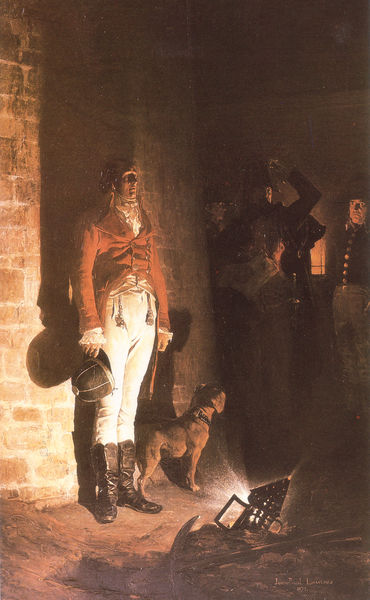
Titel: La Mort du duc d'Enghien, Der Tod des Herzogs von Enghien
Künstler: Jean Paul Laurens
Standort: Alençon
Institution: Musée des Beaux-Arts et de la Dentelle
Schlagwörter: dunkel, gruppe, hand, mann, schatten, weiß, frauen, menschen, braun, bunt, fenster, frankreich, frau, hell, hut, lampe, laterne, laternen, licht, männer, nacht, straße, blick, hund, rot, tier, weg, anzug, hose, kappe, wand, arm, arme, barock, hinrichtung, mensch, mord, stein, hände, signatur, wache, öl, erde, boden, dunkelheit, kostüm, realismus, kontrast, reiter, reitkostüm, naturalismus, halsband, lehm, mauer, ziegel, koppel, beleuchtung, hat, lamp, men, napoleon, people, red, soldaten, soldier, soldiers, white, frack, black, collar, dark, face, france, group, lace, meeting, painting, portrait, wall, kerze, brown, kammer, lichteinfall, warten, knöpfe, leuchten, versteckt, fugen, nische, spitzweg, belichtung, offen, hauswand, strahlen, erdboden, mauerwerk, arrest, militär, paris, police, polizei, uniform, uniformen, faust, soldat, leinwand, helm, offizier, schlaglicht, stiefel, jagd, biedermeier, lichtstrahlen, schein, werkzeug, schattenwurf, jäger, aufmerksam, man, stone, verfolgung, troddel, stall, street, wächter, versteck, nachtwache, light, night, shadow, cap, coat, buttons, dog, boots, revolution, wachposten, jacket, hacke, british, uniforms, bright, victorian, dirt, backsteine, lantern, latern, vest, mauerstein, brick, bricks, prison, britain, katakomben, art, ground, pants, pockets, watch, boot, appell, american, spitzhacke, amuer, jockey, beinkleid, blendlaterne, erschiessung, exekution, milität, nachtbild, reiterdress, reitkappe, reitstiefel, stiefe, unverputzt, shadows, hunf, guard, dramatic, stones, standing, alley, waiting, nachtwächter, sleeves, cuff, hate, weiße hose, delacroix, leather, class, hunter, horserider, shovel, rider, hunting, chiaroscuro, axe, hunt, rembrandt, rembrant, tavern, tenebrism, pick, solider, clair obscure, hiding, policemen, hide, falis, red coat, cops, huntsman, schartten, white pants, brickwork, stone wall, caught, spy, at attention, red jacket, pickaxe, search, the hunt, revolutionist, standing still, against wall, cutawaycoat, night watch, firelight, tailored, napoleon hat, leather boot, riding hat, lanturn